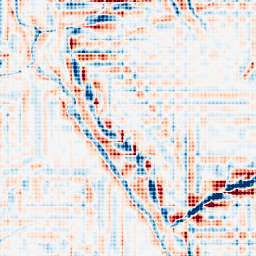
Category: wavelet
Decomposition family: wavelet_dwt
Decomposition parameters: wavelet: db2
level: 4
Upsampling method: sinc_blackman
Upsampling parameters: scale: 4
kernel_size: 4
Upsampling scale: 4